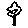
Label: flower